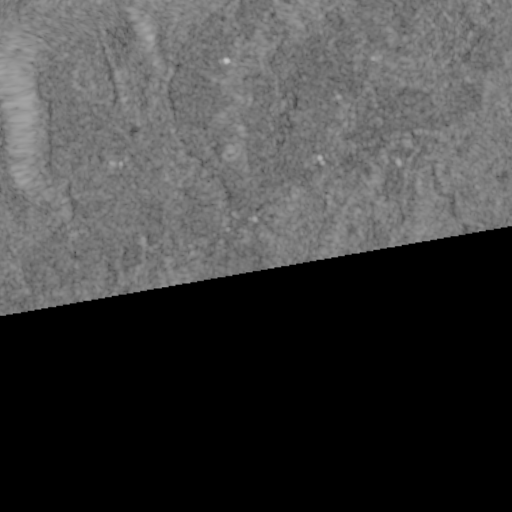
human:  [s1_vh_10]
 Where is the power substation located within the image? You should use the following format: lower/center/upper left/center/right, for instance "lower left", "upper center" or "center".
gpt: The power substation is located in the upper right of the image.
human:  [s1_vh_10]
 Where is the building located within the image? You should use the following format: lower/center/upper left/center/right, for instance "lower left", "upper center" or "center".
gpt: The building is located in the center left of the image.
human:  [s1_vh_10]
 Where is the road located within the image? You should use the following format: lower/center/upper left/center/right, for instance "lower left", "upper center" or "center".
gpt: There is no road in the image.

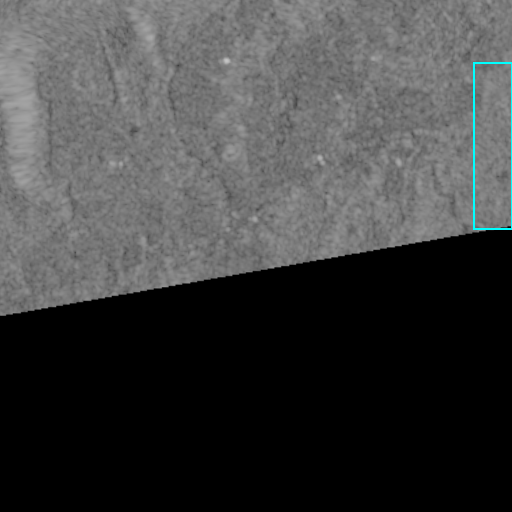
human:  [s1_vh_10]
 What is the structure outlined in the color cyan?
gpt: The structure outlined in cyan is a park.
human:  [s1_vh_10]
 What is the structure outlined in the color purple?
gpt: There is no purple outline.